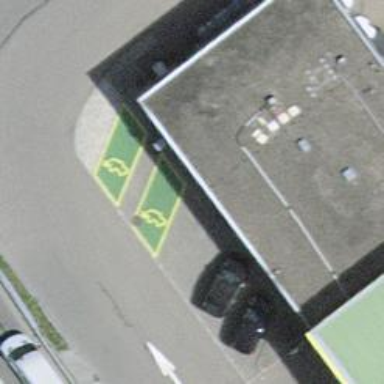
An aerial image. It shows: Charging station.